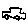
Label: car